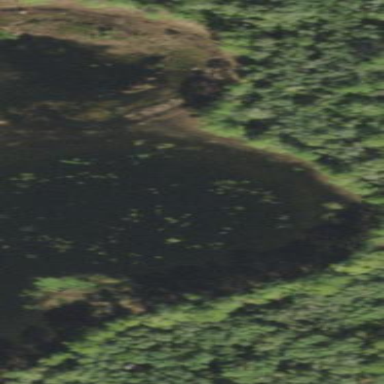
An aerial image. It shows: Wetland area characterized by wet meadow.